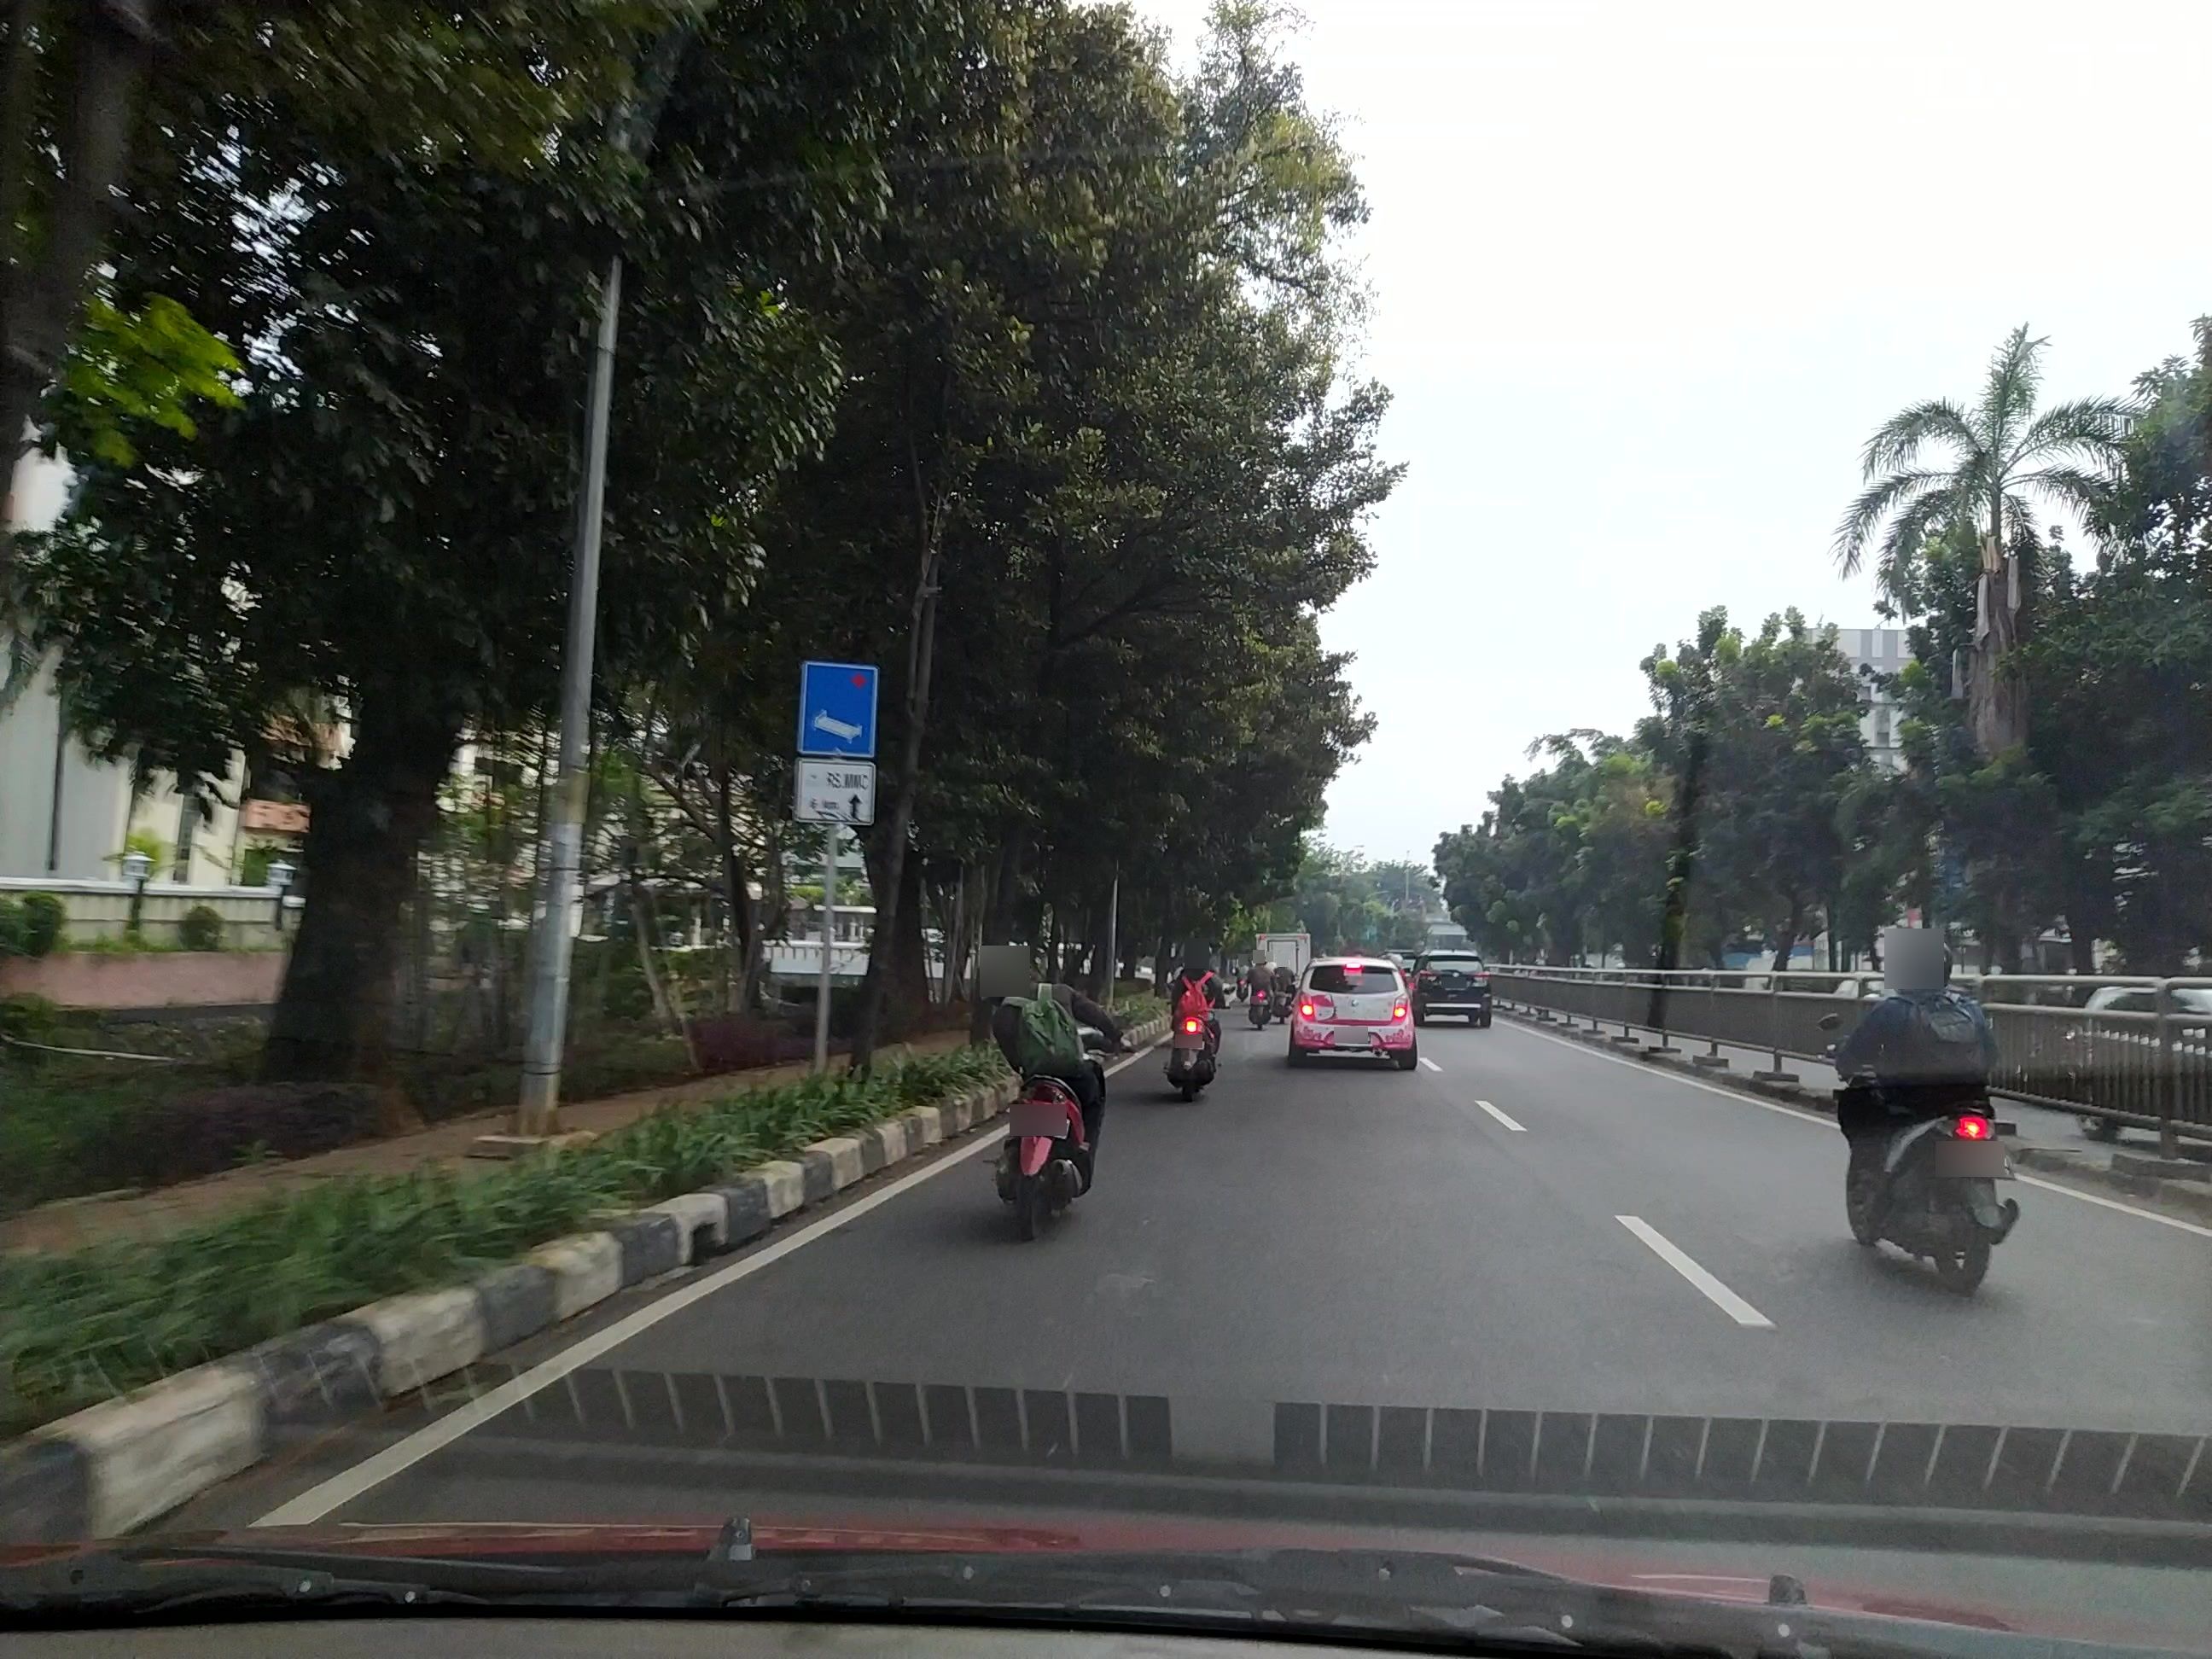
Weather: cloudy
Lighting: day
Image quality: good
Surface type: driving surface
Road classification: primary
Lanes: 2
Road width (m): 5
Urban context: urban centre
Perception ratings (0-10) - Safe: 6.94, Lively: 6.33, Beautiful: 7.14, Boring: 3.03, Depressing: 1.58, Wealthy: 4.44